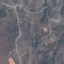
Land use / land cover class: HerbaceousVegetation